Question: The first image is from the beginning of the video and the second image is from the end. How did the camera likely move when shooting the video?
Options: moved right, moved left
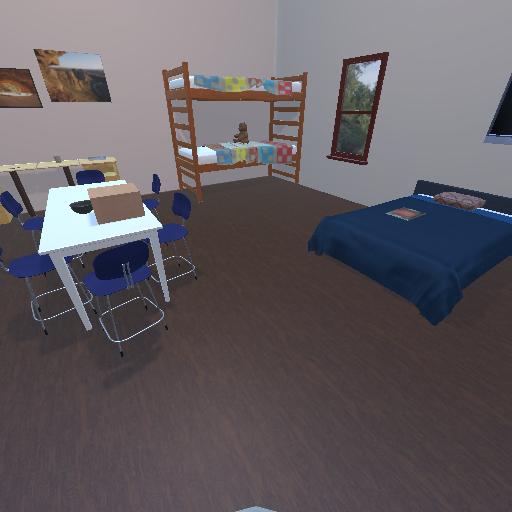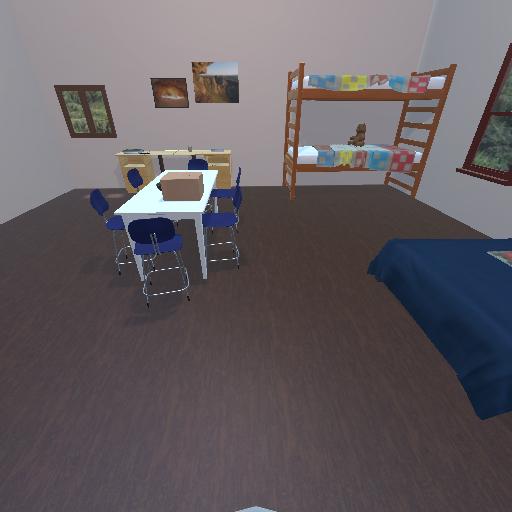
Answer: moved right